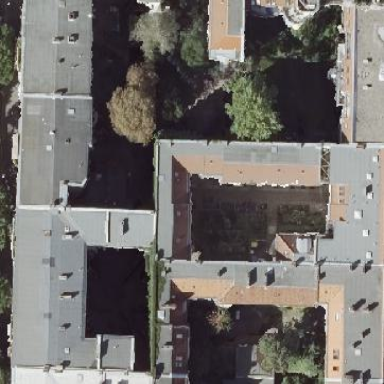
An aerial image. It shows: Residential building with unique double saltbox roof shape.